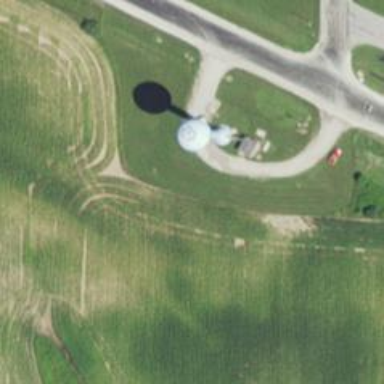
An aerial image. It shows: Water tower that is man-made.